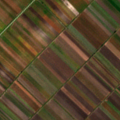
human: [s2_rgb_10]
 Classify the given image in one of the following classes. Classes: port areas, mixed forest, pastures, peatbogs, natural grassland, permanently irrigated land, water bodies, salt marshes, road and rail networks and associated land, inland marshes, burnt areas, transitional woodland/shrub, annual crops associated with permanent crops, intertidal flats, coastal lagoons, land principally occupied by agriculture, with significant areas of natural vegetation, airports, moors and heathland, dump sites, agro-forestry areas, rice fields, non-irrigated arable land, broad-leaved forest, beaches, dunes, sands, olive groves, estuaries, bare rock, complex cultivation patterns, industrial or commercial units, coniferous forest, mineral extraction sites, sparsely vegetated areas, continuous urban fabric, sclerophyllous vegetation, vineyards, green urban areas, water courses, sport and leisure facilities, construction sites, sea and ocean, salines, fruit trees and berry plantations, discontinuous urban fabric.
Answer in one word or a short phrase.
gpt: non-irrigated arable land